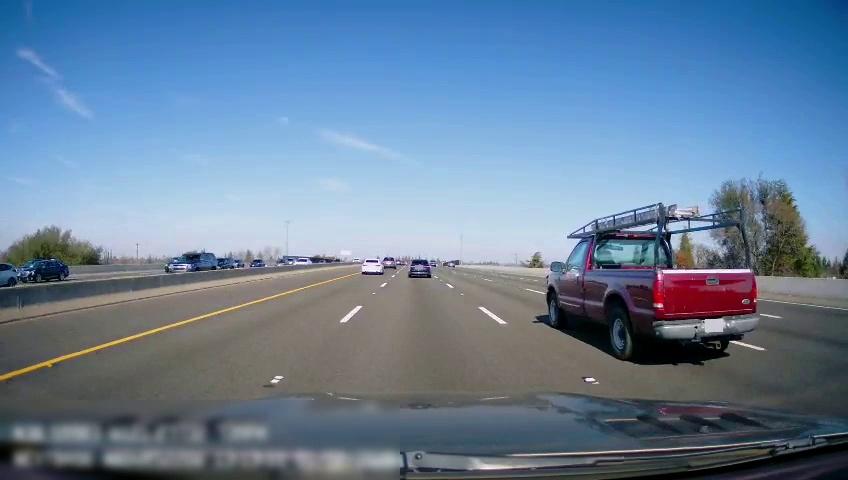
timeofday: Day
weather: Sunny
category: Drivable Space
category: Vehicles | SUV
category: Vehicles | Car
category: Vehicles | Car
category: Vehicles | SUV
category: Vehicles | SUV
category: Vehicles | Car
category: Vehicles | Car
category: Vehicles | Car
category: Drivable Space
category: Vehicles | Truck
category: Vehicles | SUV
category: Vehicles | Car
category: Vehicles | Car
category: Lanes | Alternate Lane
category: Lanes | Alternate Lane
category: Lanes | Alternate Lane
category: Lanes | Current Lane
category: Lanes | Current Lane
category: Lanes | Alternate Lane